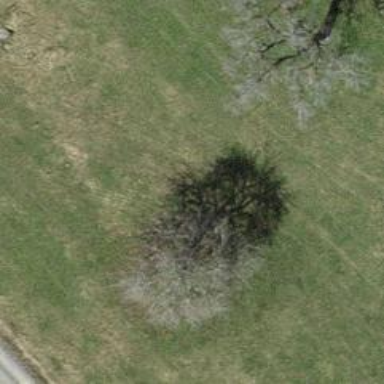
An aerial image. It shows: Urban area featuring tree as natural element.